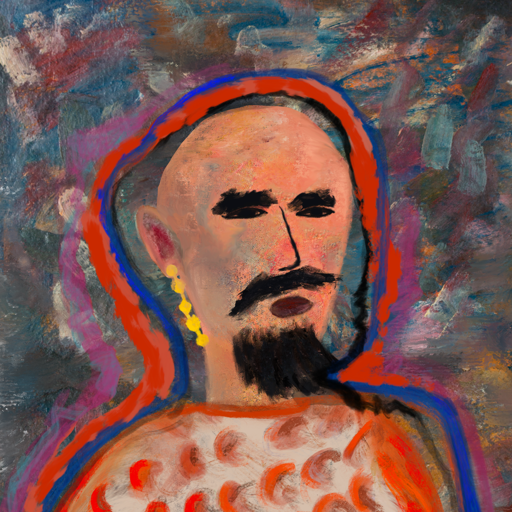
Background: Boggyland, Head And Neck Side: Irani, Face Side: Mosgoul, Bust: Rupkatha, Hair Side: Experience, Head Accessory: Blank, Second Necklace: Blank, Necklace: Blank, Baby: Blank